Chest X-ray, AP view. Patient: 30 years old, sex M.
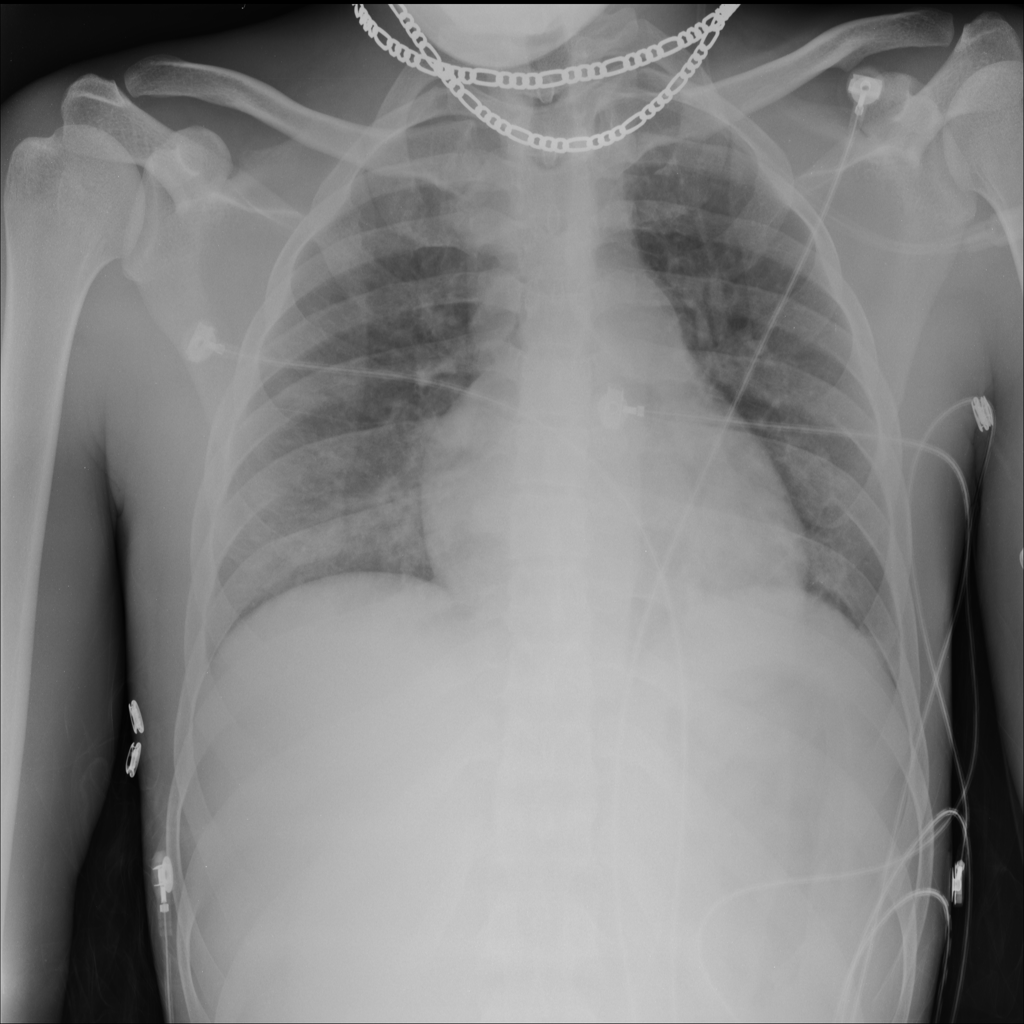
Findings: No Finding